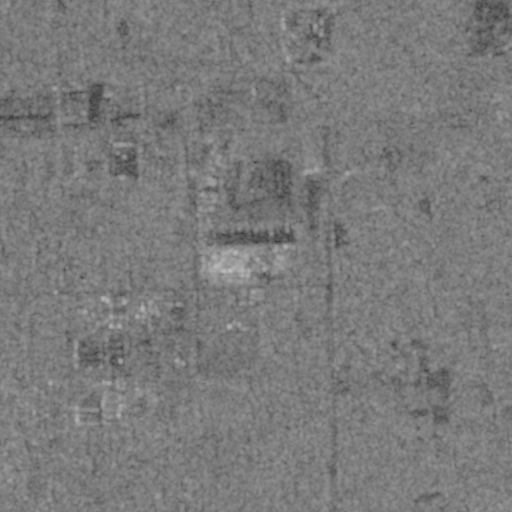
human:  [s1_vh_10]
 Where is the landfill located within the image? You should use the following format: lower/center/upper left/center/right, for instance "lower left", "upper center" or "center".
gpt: The landfill is located in the upper center of the image.
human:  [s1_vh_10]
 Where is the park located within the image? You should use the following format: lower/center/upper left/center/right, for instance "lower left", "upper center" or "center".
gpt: The park is located in the upper right of the image.
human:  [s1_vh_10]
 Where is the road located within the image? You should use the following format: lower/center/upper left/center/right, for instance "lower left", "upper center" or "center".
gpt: There is no road in the image.

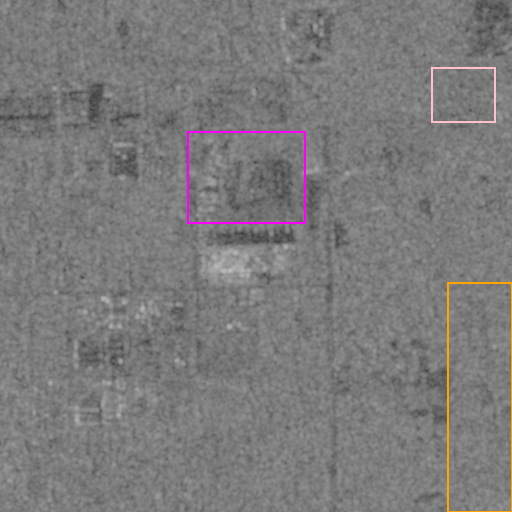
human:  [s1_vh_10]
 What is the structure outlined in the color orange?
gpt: The structure outlined in orange is a crop field.
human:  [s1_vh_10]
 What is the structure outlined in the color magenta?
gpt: The structure outlined in magenta is a landfill.
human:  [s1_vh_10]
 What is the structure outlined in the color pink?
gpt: The structure outlined in pink is a park.
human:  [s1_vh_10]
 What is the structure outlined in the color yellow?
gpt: There is no yellow outline.